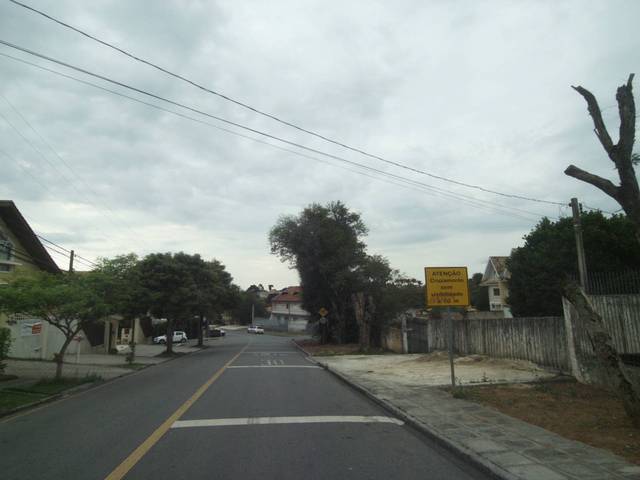
Region: Brazil
Coordinates: -25.396, -49.289